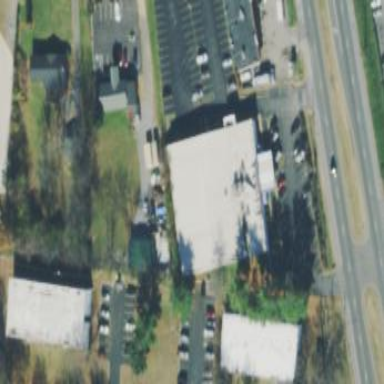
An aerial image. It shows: Building with bowling alley inside.